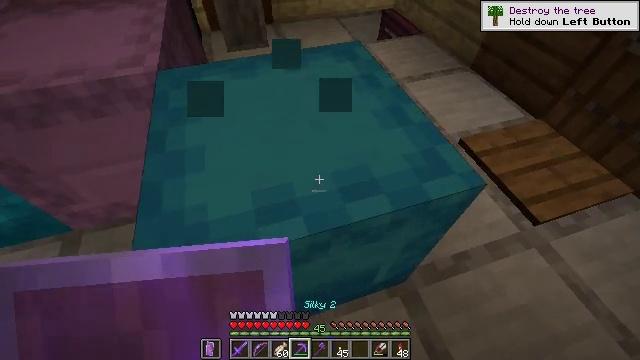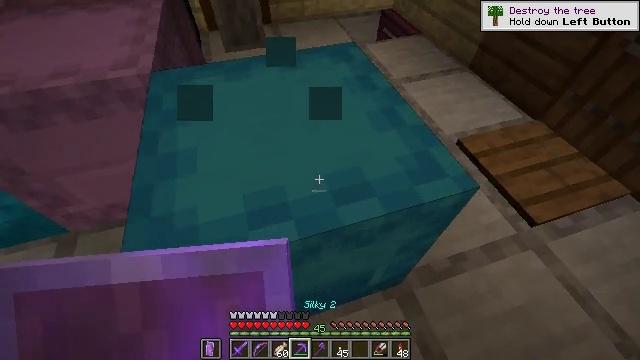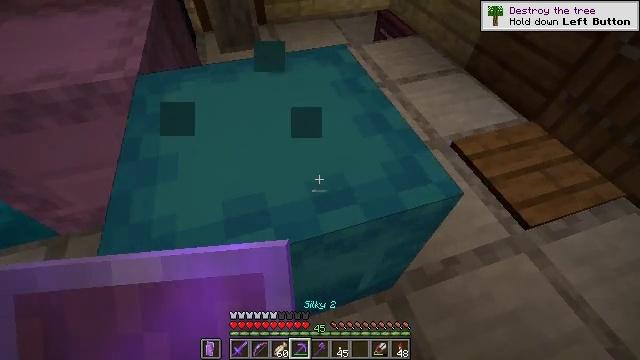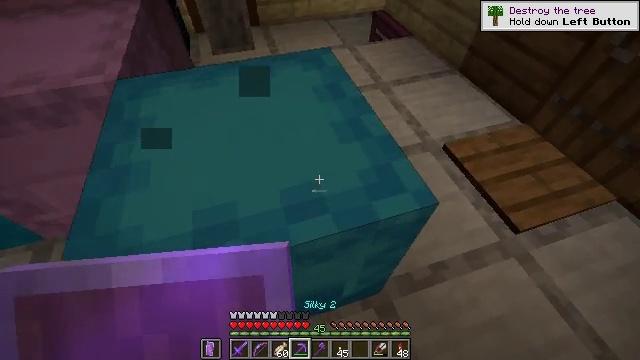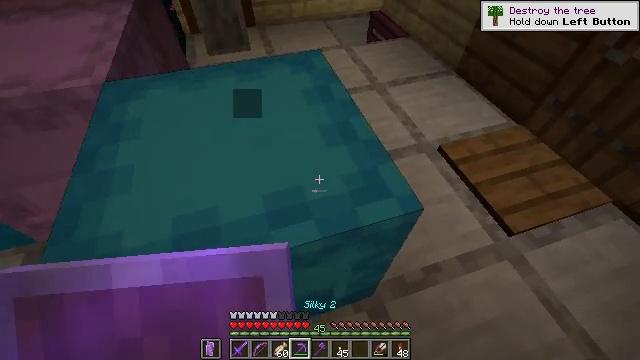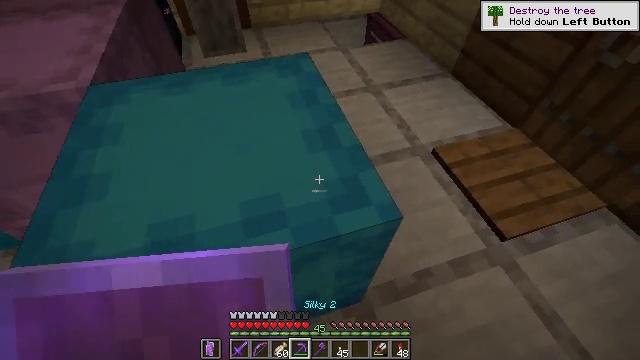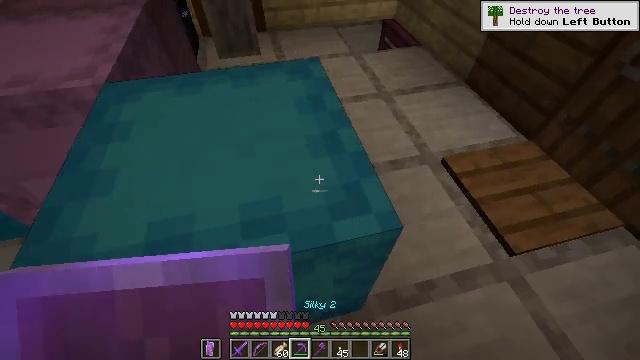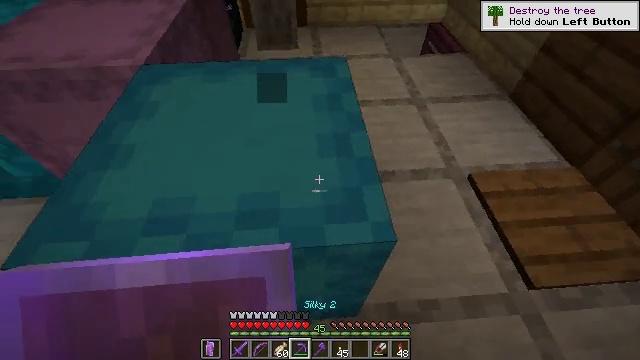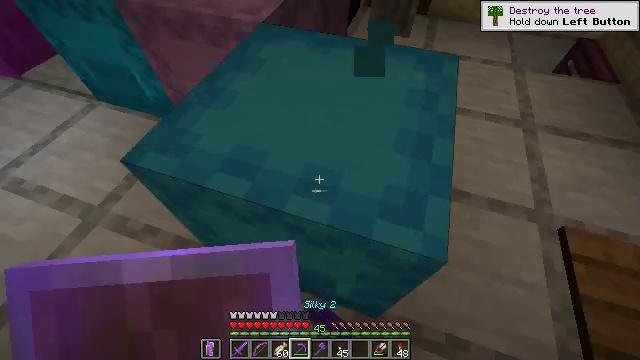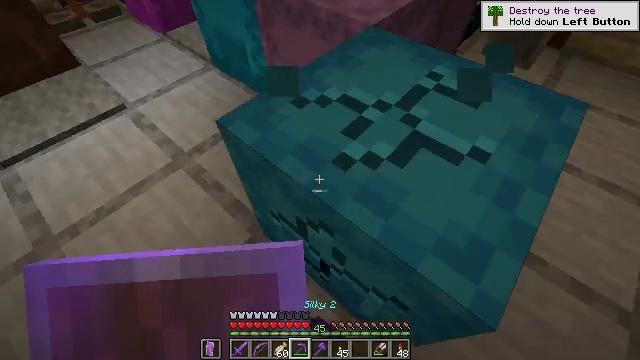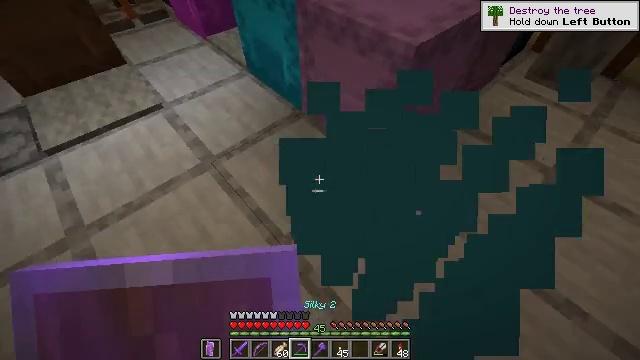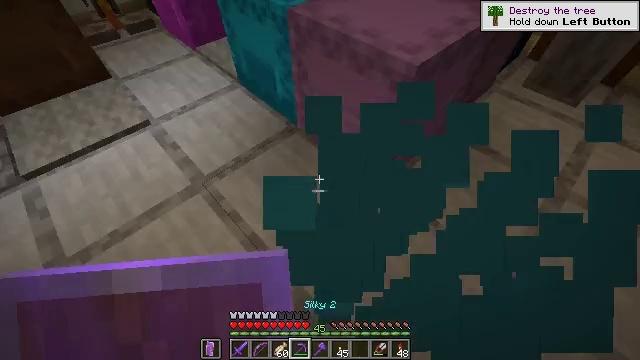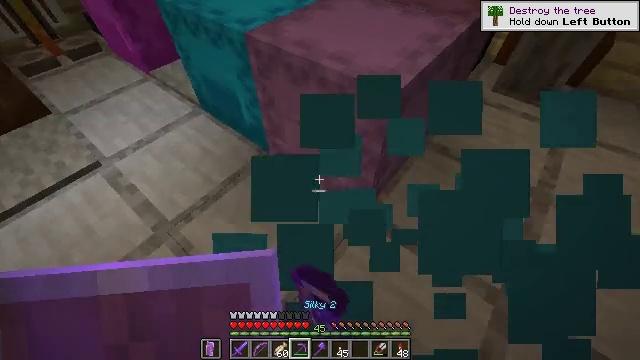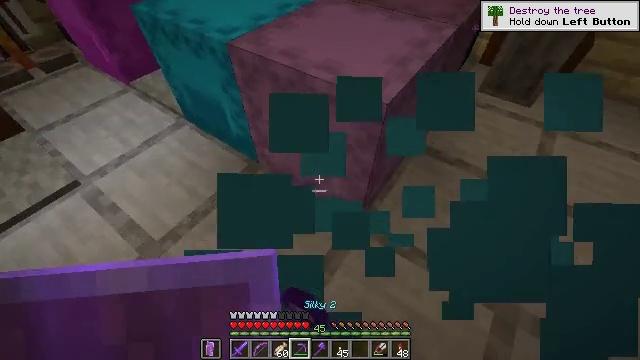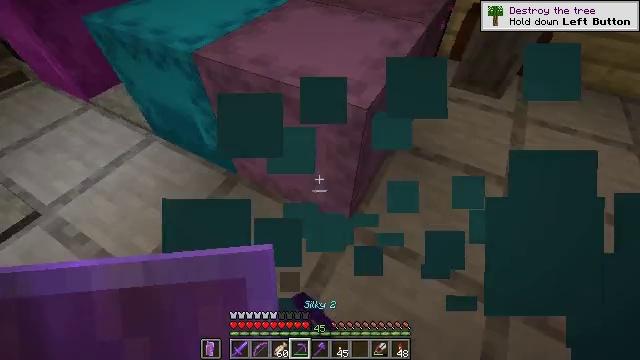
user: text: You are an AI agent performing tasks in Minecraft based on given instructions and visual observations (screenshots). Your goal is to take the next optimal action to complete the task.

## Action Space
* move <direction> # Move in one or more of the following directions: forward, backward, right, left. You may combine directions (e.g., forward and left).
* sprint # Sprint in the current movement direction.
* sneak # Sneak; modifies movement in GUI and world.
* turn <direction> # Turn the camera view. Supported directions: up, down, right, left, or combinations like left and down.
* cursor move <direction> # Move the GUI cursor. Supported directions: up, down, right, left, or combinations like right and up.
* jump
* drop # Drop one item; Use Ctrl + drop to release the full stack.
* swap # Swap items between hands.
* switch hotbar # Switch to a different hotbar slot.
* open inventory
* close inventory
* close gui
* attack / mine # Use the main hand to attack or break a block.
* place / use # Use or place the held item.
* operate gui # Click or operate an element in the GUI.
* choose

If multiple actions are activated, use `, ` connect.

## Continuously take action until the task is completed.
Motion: motion action
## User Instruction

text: Mine the light blue shulker box.
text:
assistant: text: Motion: move forward
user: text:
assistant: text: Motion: move forward
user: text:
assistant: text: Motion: move forward
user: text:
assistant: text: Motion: move forward
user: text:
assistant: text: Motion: move forward
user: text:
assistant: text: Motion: move forward, turn left
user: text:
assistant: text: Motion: move forward, turn left, attack / mine
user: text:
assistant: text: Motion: move forward, turn left and down, attack / mine
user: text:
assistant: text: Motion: move forward, turn left, attack / mine
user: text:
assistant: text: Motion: move forward, turn left and up, attack / mine
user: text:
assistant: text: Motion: move forward, turn right, attack / mine
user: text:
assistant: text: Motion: move forward, turn right
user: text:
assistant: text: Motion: turn right
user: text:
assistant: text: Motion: move forward, turn right
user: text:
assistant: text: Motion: no_op